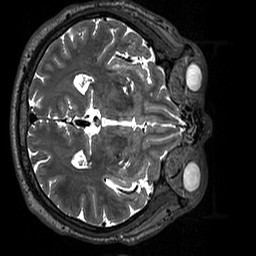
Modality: T2w
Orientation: axial
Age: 56
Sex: male
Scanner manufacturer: siemens
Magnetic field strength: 3 T
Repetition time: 3.2 s
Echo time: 0.412 s